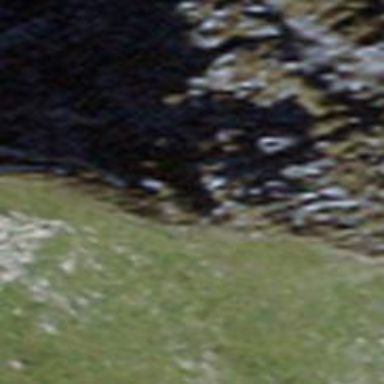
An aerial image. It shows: Natural cliff.